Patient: sex M, age 37
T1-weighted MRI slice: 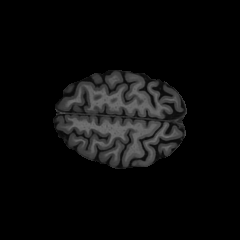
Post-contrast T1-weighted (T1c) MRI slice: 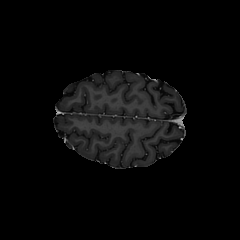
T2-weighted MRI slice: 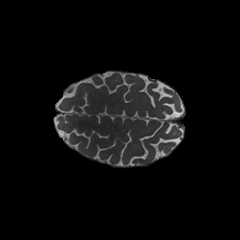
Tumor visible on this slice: no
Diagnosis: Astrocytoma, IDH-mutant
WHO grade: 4